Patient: sex M, age 68
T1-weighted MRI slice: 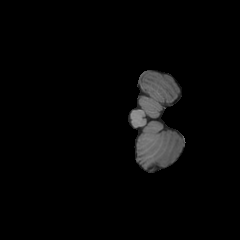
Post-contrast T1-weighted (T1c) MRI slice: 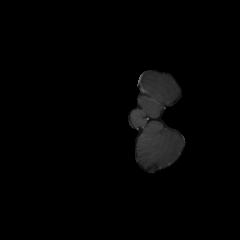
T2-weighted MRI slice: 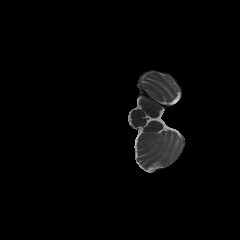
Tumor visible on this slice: no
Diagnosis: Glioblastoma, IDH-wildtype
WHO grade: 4